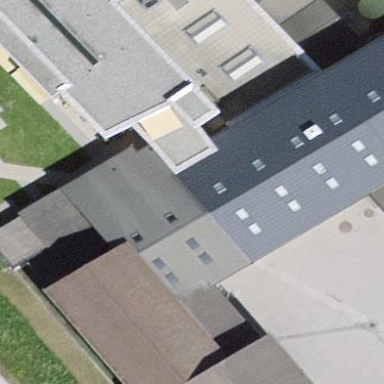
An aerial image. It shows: School.